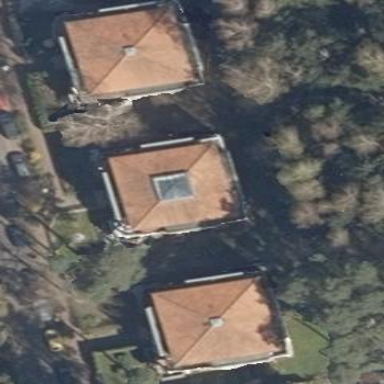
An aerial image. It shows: Apartments building with pyramidal roof.